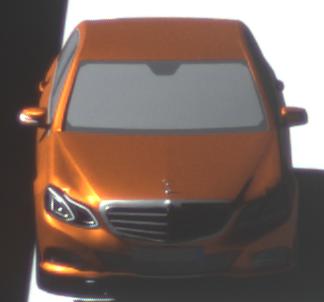
Make: Mercedes-Benz
Model: E 200
Detailed model: E-Class (212) Limousine
Model produced from: 2013/04
Model produced until: 2015/10
Doors: 4
Color: orange
Road condition: dry road
Daytime: midday
Contrast: high contrast